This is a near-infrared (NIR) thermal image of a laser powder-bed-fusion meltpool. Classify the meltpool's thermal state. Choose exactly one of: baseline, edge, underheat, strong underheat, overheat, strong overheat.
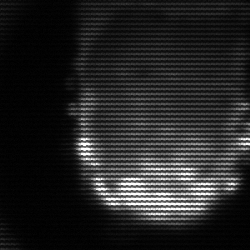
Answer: baseline